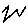
Label: zigzag